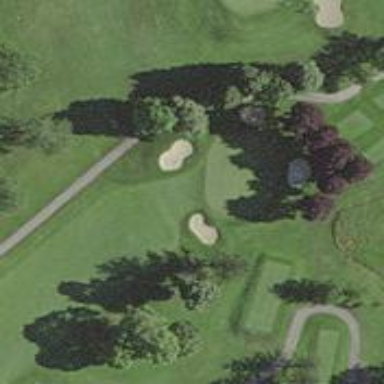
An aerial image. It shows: Golf hole.